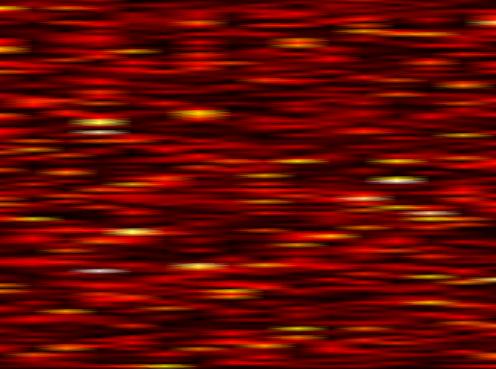
Label: FBMC